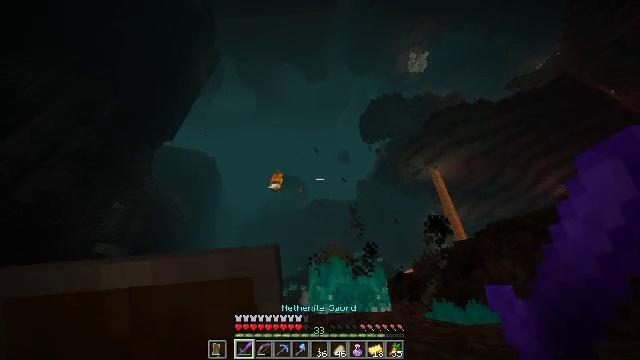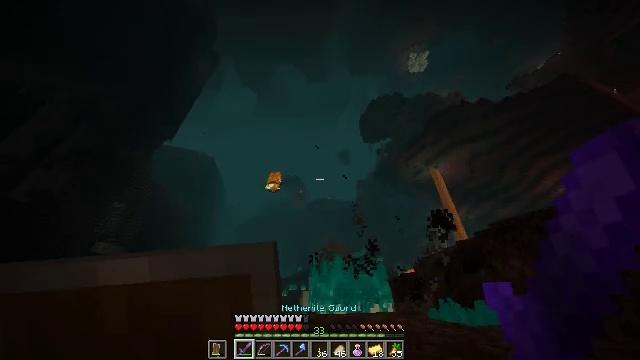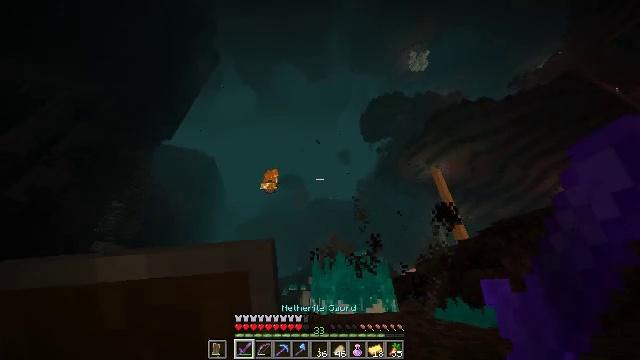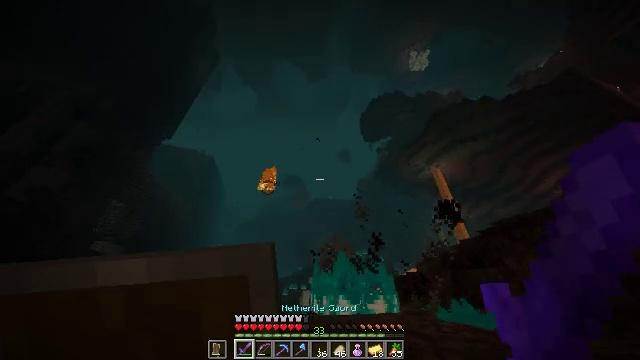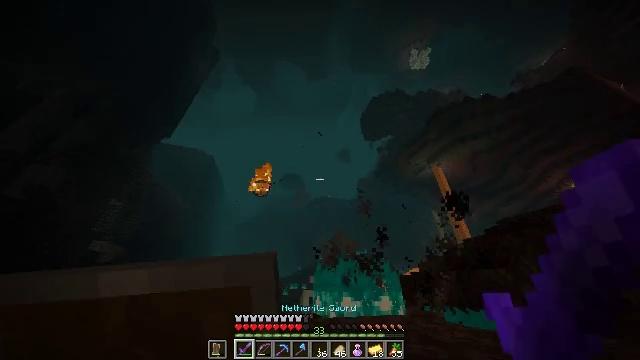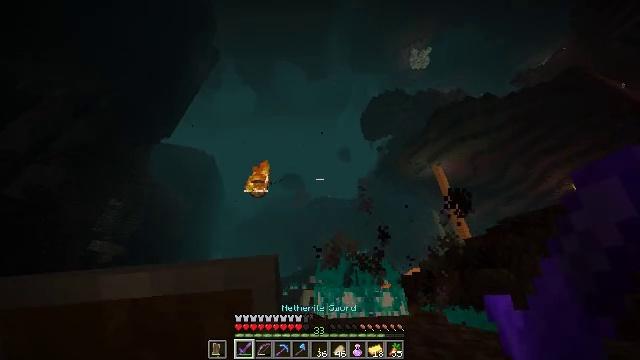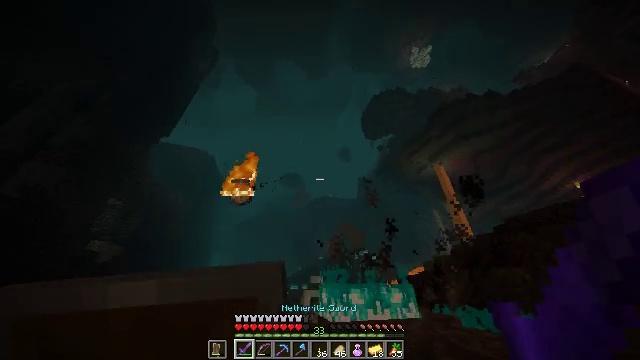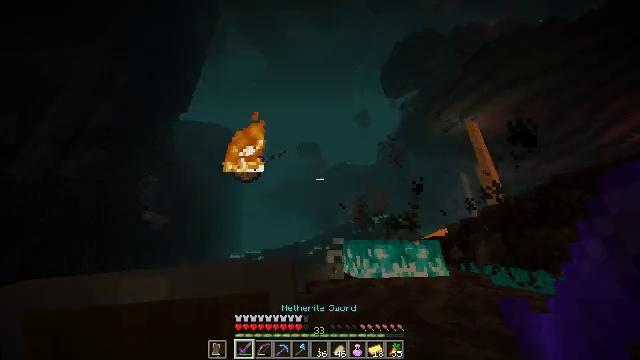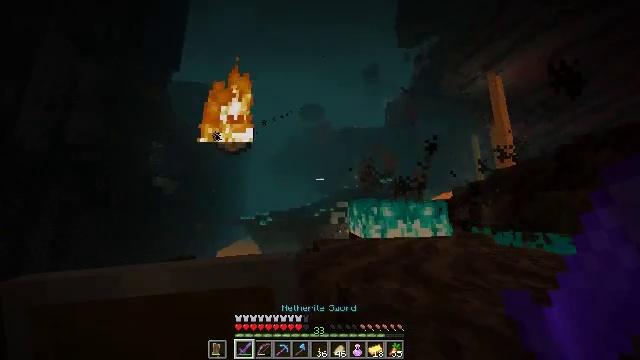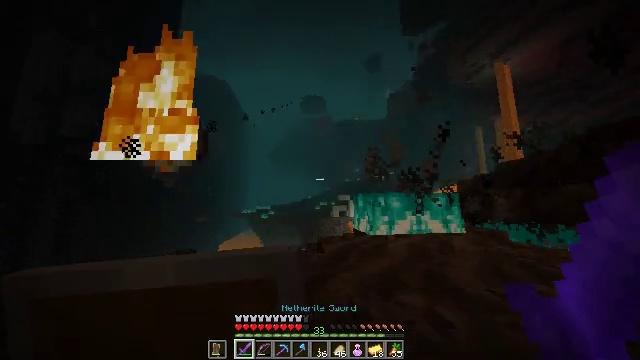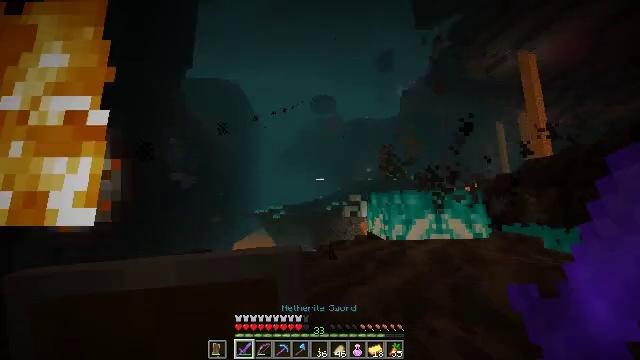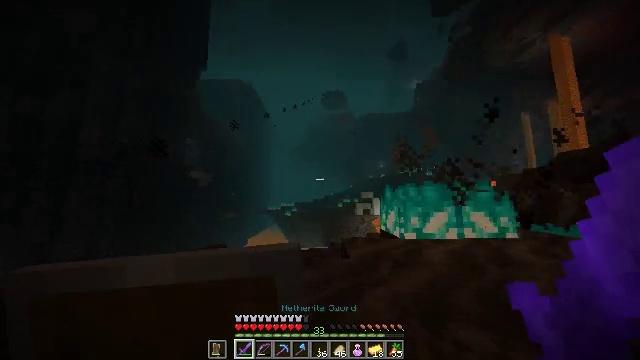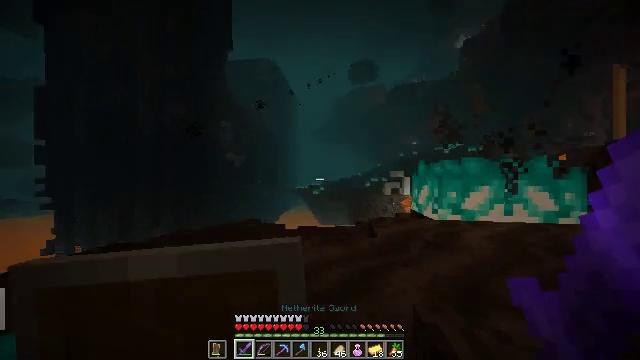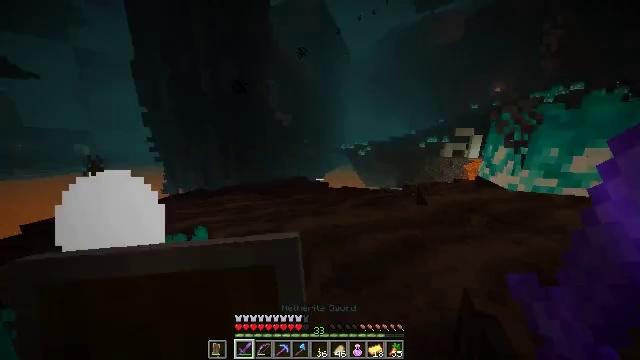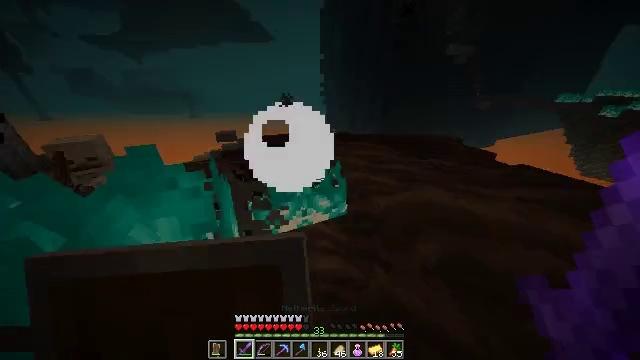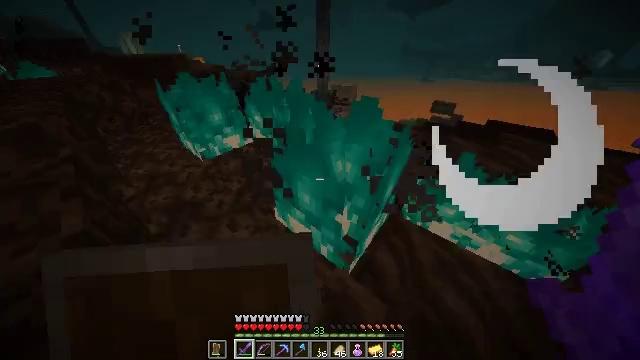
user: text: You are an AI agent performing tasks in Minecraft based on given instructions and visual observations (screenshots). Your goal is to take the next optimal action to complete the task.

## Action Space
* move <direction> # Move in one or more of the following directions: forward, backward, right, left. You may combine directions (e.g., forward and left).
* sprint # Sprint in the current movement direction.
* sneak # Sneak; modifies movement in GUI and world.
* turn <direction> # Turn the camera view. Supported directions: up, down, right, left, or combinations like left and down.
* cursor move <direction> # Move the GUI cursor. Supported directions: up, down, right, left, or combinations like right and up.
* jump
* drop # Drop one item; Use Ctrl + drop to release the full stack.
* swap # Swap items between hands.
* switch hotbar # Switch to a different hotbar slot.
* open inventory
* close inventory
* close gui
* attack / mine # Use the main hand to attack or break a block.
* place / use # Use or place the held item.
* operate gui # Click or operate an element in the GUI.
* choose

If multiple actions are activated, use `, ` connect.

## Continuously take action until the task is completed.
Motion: motion action
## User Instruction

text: Extinguish the soul fire.
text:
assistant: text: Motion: move forward and move right
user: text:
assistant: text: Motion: move forward and move right
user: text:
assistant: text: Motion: move forward and move right
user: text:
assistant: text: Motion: move forward and move right
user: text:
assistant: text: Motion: move forward and move right
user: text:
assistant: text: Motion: move forward and move right
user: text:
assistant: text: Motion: move forward, turn left and down
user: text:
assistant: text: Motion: move forward and move right, turn left and down
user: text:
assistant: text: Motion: move forward and move right, turn down
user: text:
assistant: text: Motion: move right, turn left
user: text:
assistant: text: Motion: move right, turn left
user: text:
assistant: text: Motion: move right, turn left and down
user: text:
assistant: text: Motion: move right, turn left and down
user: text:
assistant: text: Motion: turn left and down
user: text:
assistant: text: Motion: turn left and down
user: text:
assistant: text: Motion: turn left and down
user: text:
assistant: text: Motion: turn left and down
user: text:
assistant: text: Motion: no_op
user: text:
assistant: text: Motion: no_op
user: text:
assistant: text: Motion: no_op
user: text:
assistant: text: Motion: no_op
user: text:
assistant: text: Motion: turn right and up
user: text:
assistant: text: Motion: turn right and up
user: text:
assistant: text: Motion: turn right and up
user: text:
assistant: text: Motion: turn left and down
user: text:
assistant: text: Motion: turn left
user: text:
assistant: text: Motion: turn left and down
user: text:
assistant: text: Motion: turn left and down
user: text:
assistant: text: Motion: attack / mine
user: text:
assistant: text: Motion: turn right, attack / mine